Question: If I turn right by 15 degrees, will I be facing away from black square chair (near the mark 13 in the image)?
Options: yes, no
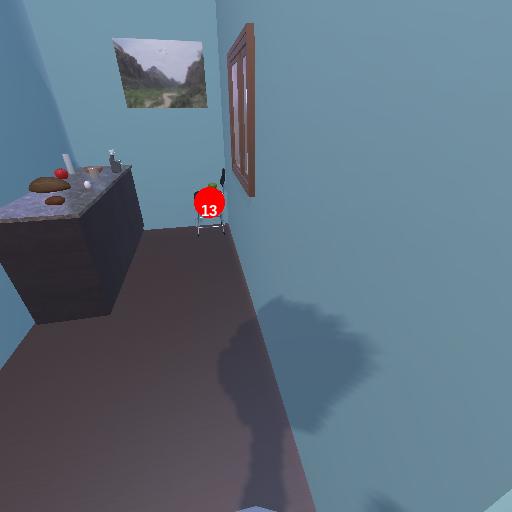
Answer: yes